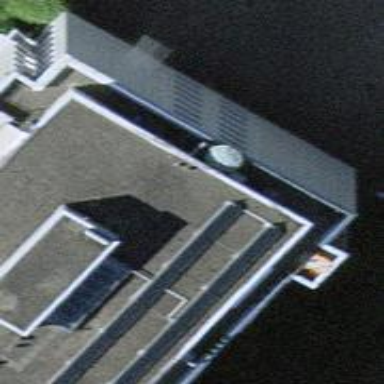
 consisting of solar photovoltaic panels."